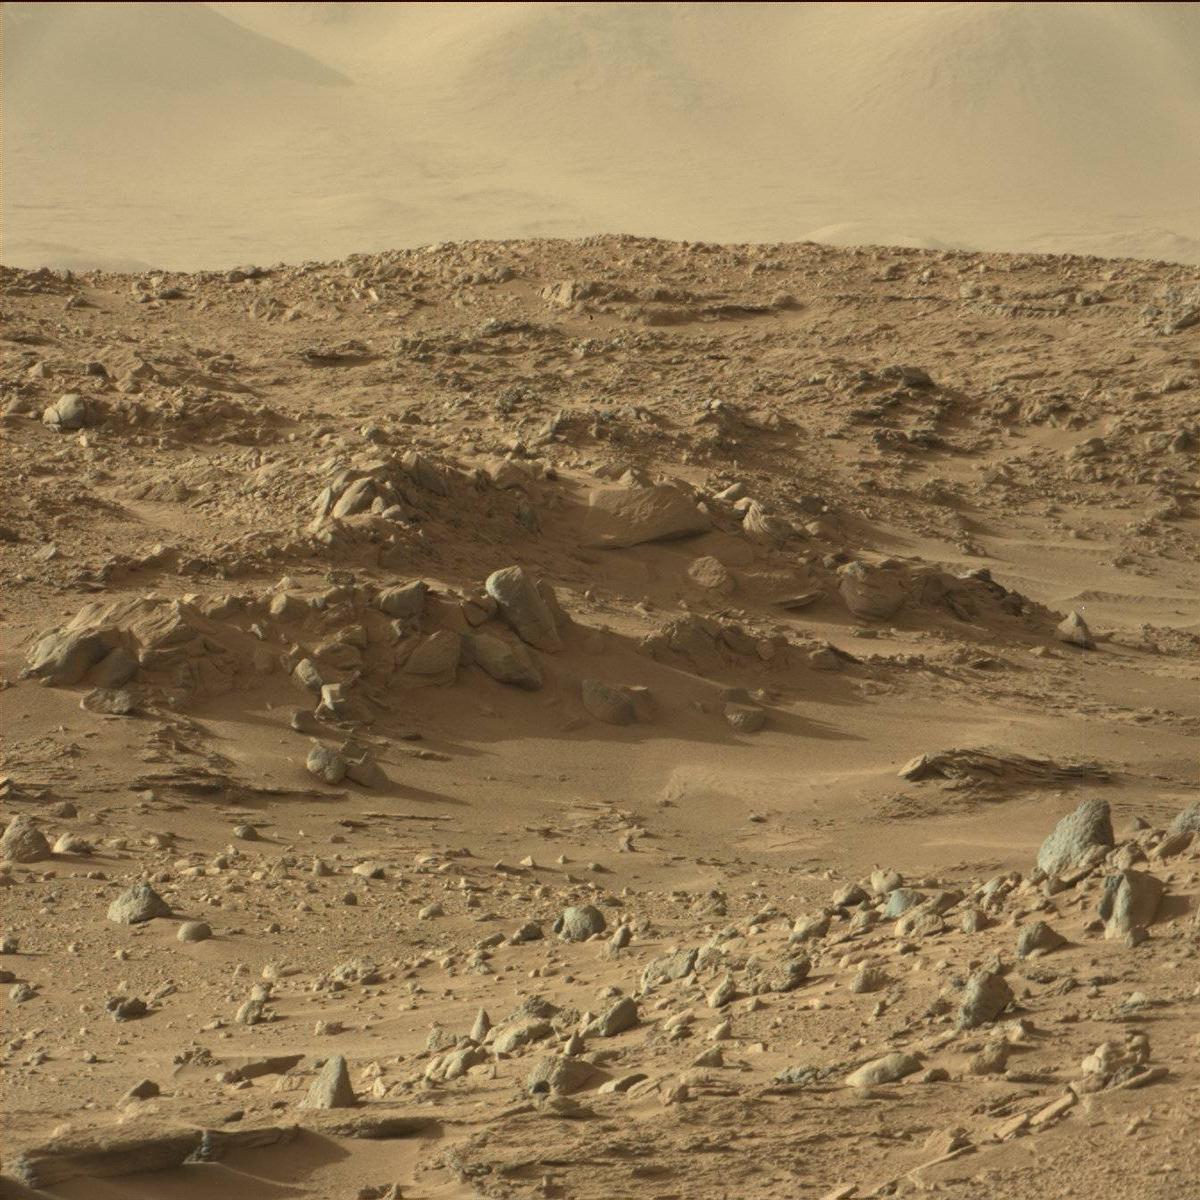
Terrain classes present: Bedrock, Ridge, Sand / Soil